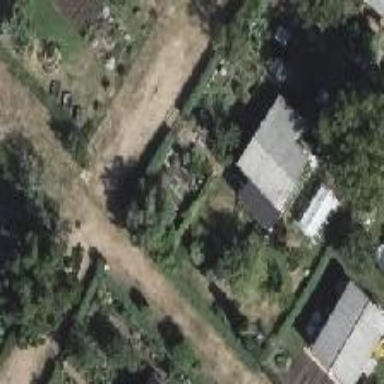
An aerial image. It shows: Plot within allotments.